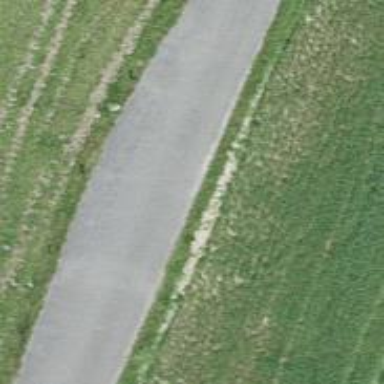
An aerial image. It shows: Passing place on the road.